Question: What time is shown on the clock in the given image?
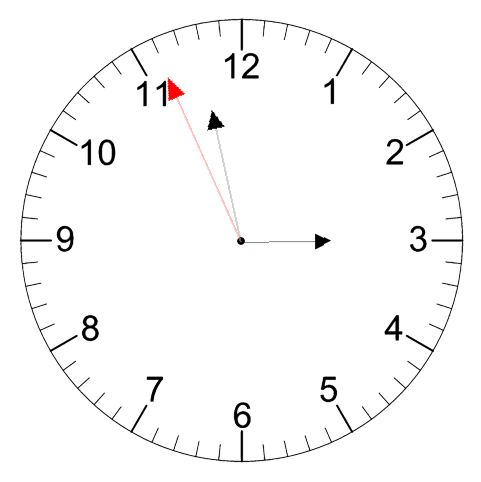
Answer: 02:57:56